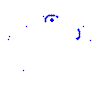
Particle: pion